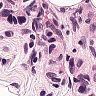
Metastatic tissue present: yes